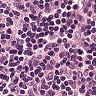
Metastatic tissue present: no